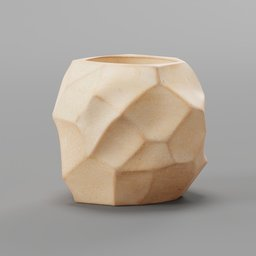
Label: decoration